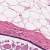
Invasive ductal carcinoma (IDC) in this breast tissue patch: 0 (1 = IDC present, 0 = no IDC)